Interaction volume radius: 10 \u00c5
Interaction volume height: 15 \u00c5
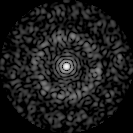
Disorder parameter: 0.8503